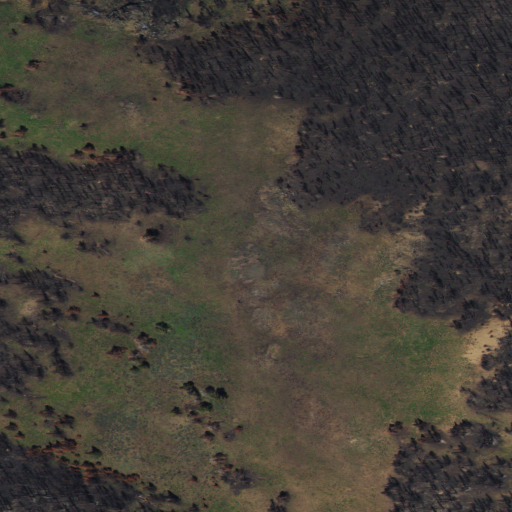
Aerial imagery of mountains in Idaho named Cuddy Mountains containing only grassland